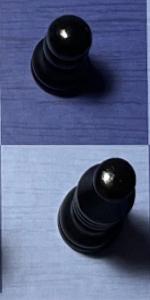
Label: Bishop_Black